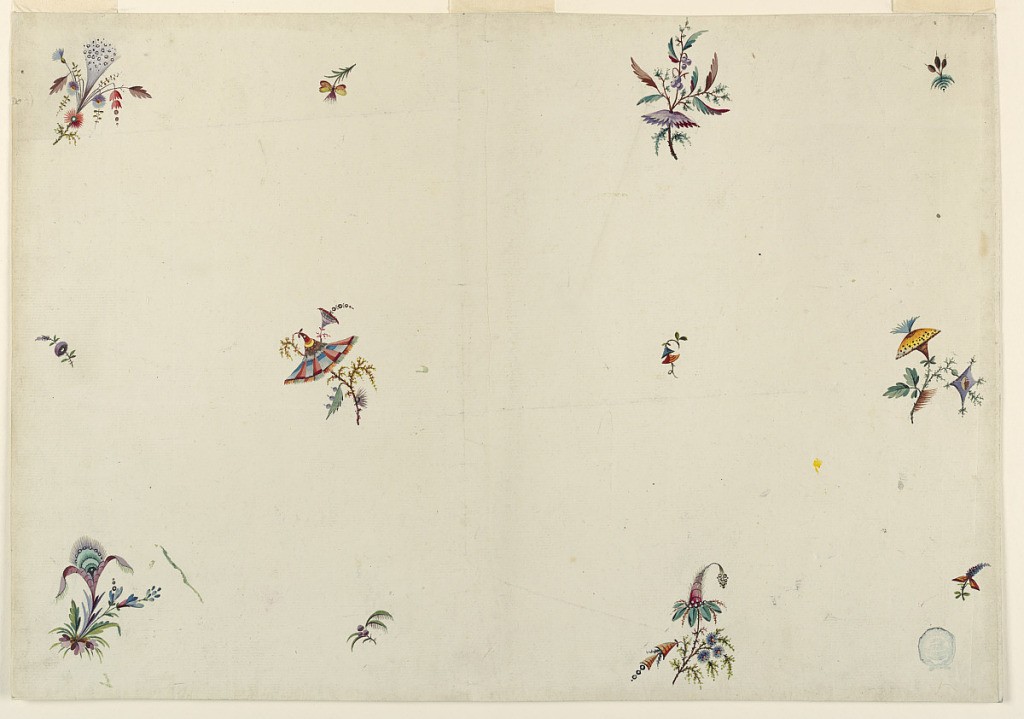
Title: Design for the Embroidery or Printed Fabric of Wearing-Apparel of the "Fabrique de St. Ruf"
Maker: Fabrique de Saint Ruf, Lyon, France
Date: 1780–1790
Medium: Brush and gouache, impressed lines on paper
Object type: Drawing
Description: Three horizontal rows are shown in the two upper of which two Persian flower boughs of different designs alternate with small-scale boughs of different designs. A Persian plant instead of one of the boughs in the bottom row which follows the same scheme as the upper ones.